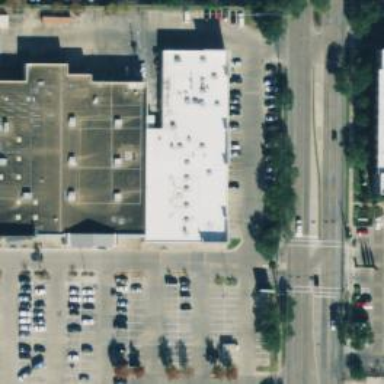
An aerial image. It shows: Parking space.